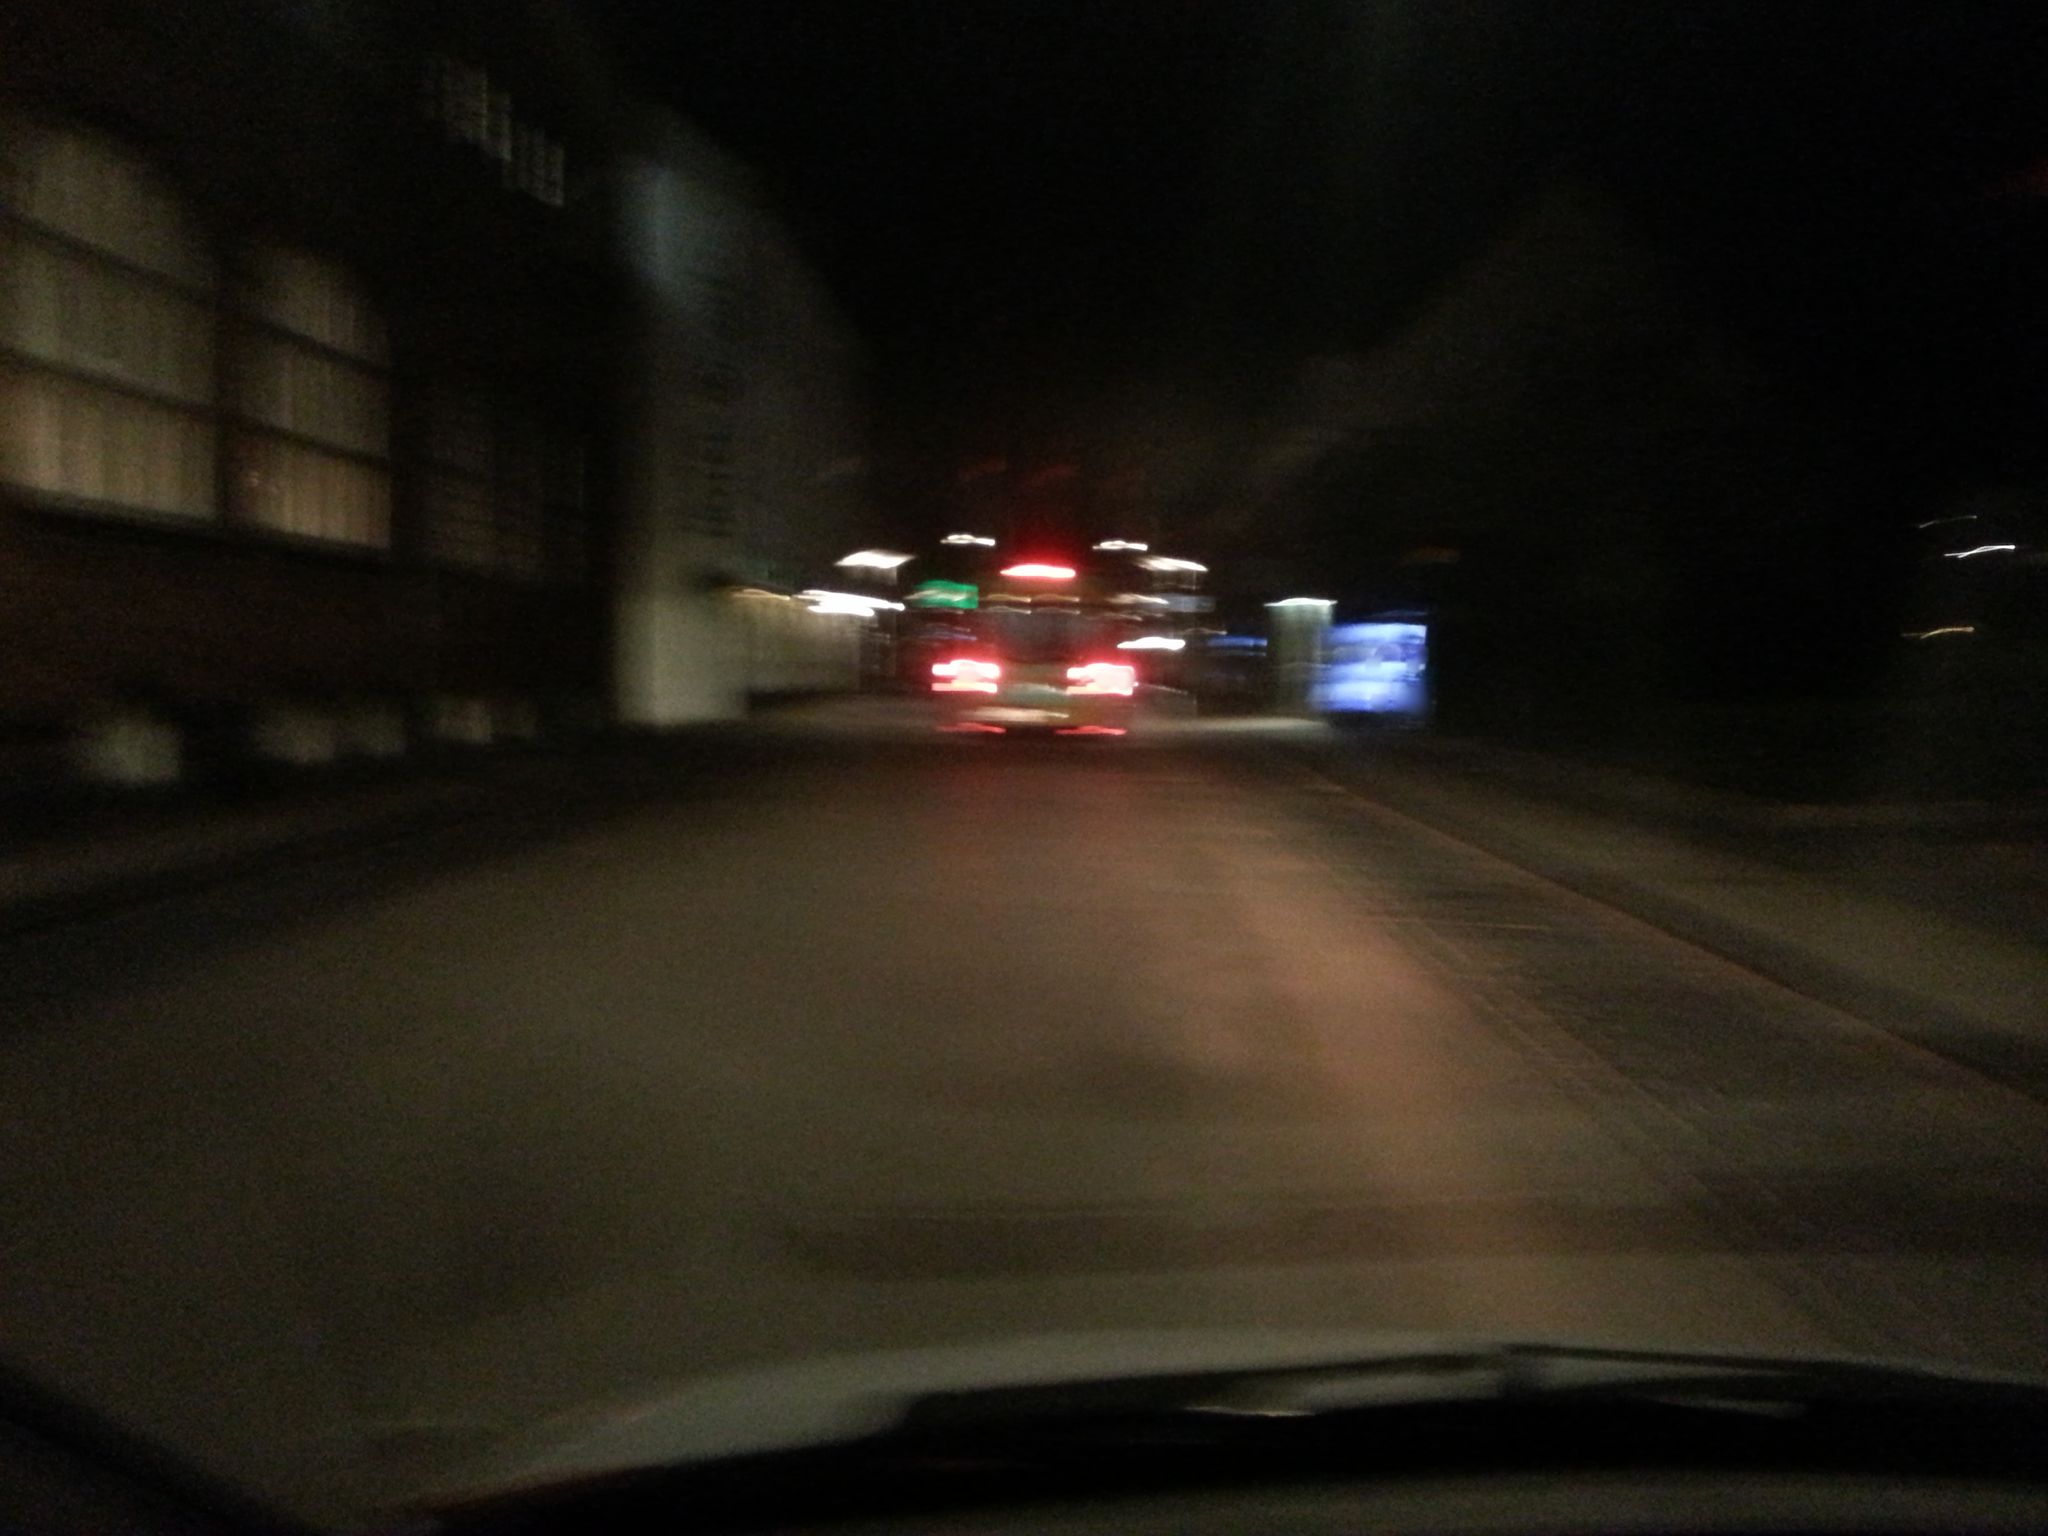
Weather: clear
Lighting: night
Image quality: slightly poor
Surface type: driving surface
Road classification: pedestrian, tertiary
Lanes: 2
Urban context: dense urban cluster
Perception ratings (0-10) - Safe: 1.1, Lively: 3.87, Beautiful: 3.91, Boring: 1.9, Depressing: 4.4, Wealthy: 2.85